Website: apple
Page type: billing-address
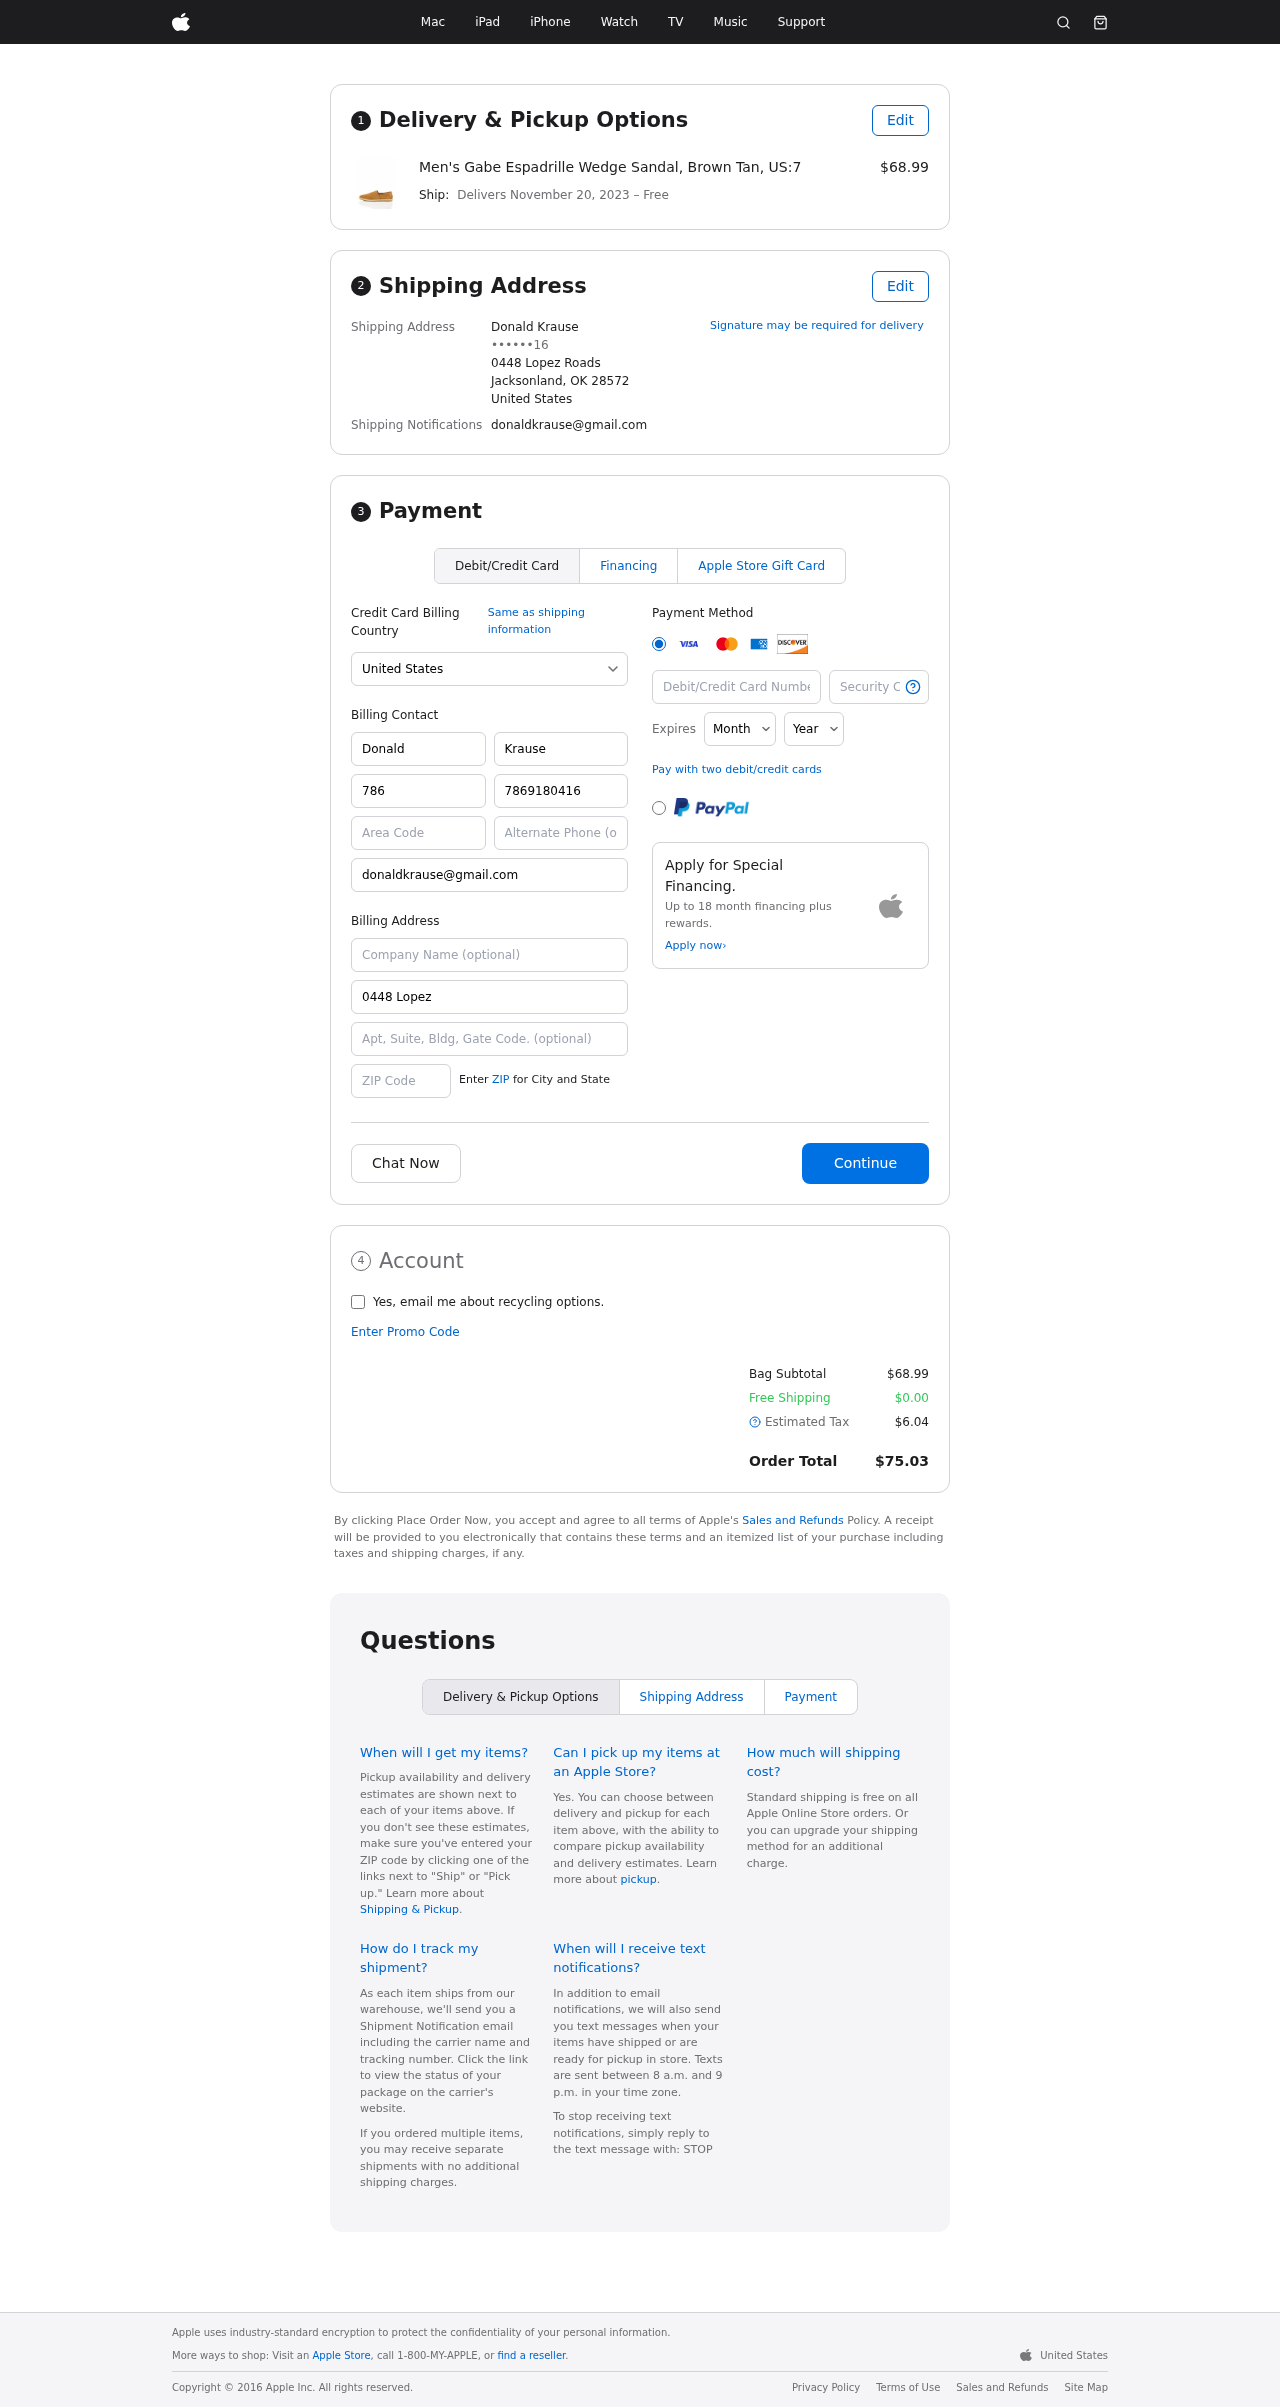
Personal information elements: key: PII_CARD_CVV
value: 576
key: PII_CARD_EXPIRY_MONTH
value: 09
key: PII_CARD_EXPIRY_YEAR
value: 27
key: PII_CARD_NUMBER
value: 6590 3476 9612 3106
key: PII_CITY_STATE_ZIP
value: Jacksonland, OK 28572
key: PII_COUNTRY
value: United States
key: PII_EMAIL
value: donaldkrause@gmail.com
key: PII_FULLNAME
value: Donald Krause
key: PII_STREET
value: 0448 Lopez Roads
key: PII_PHONE_MASKED
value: ••••••16
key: PII_BILLING_FIRSTNAME
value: Donald
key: PII_BILLING_LASTNAME
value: Krause
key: PII_BILLING_PHONE_AREA
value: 786
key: PII_BILLING_PHONE
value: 7869180416
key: PII_BILLING_EMAIL
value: donaldkrause@gmail.com
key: PII_BILLING_STREET
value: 0448 Lopez Roads
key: PII_BILLING_POSTCODE
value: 28572
Product elements: key: PRODUCT1_NAME
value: Men's Gabe Espadrille Wedge Sandal, Brown Tan, US:7
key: PRODUCT1_PRICE
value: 68.99
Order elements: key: ORDER_DELIVERY_DATE
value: November 20, 2023
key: ORDER_SUBTOTAL
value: $68.99
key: ORDER_SHIPPING_COST
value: $0.00
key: ORDER_TAX
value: $6.04
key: ORDER_TOTAL
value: $75.03